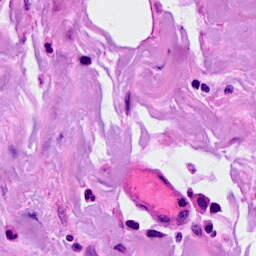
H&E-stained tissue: Breast